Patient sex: M
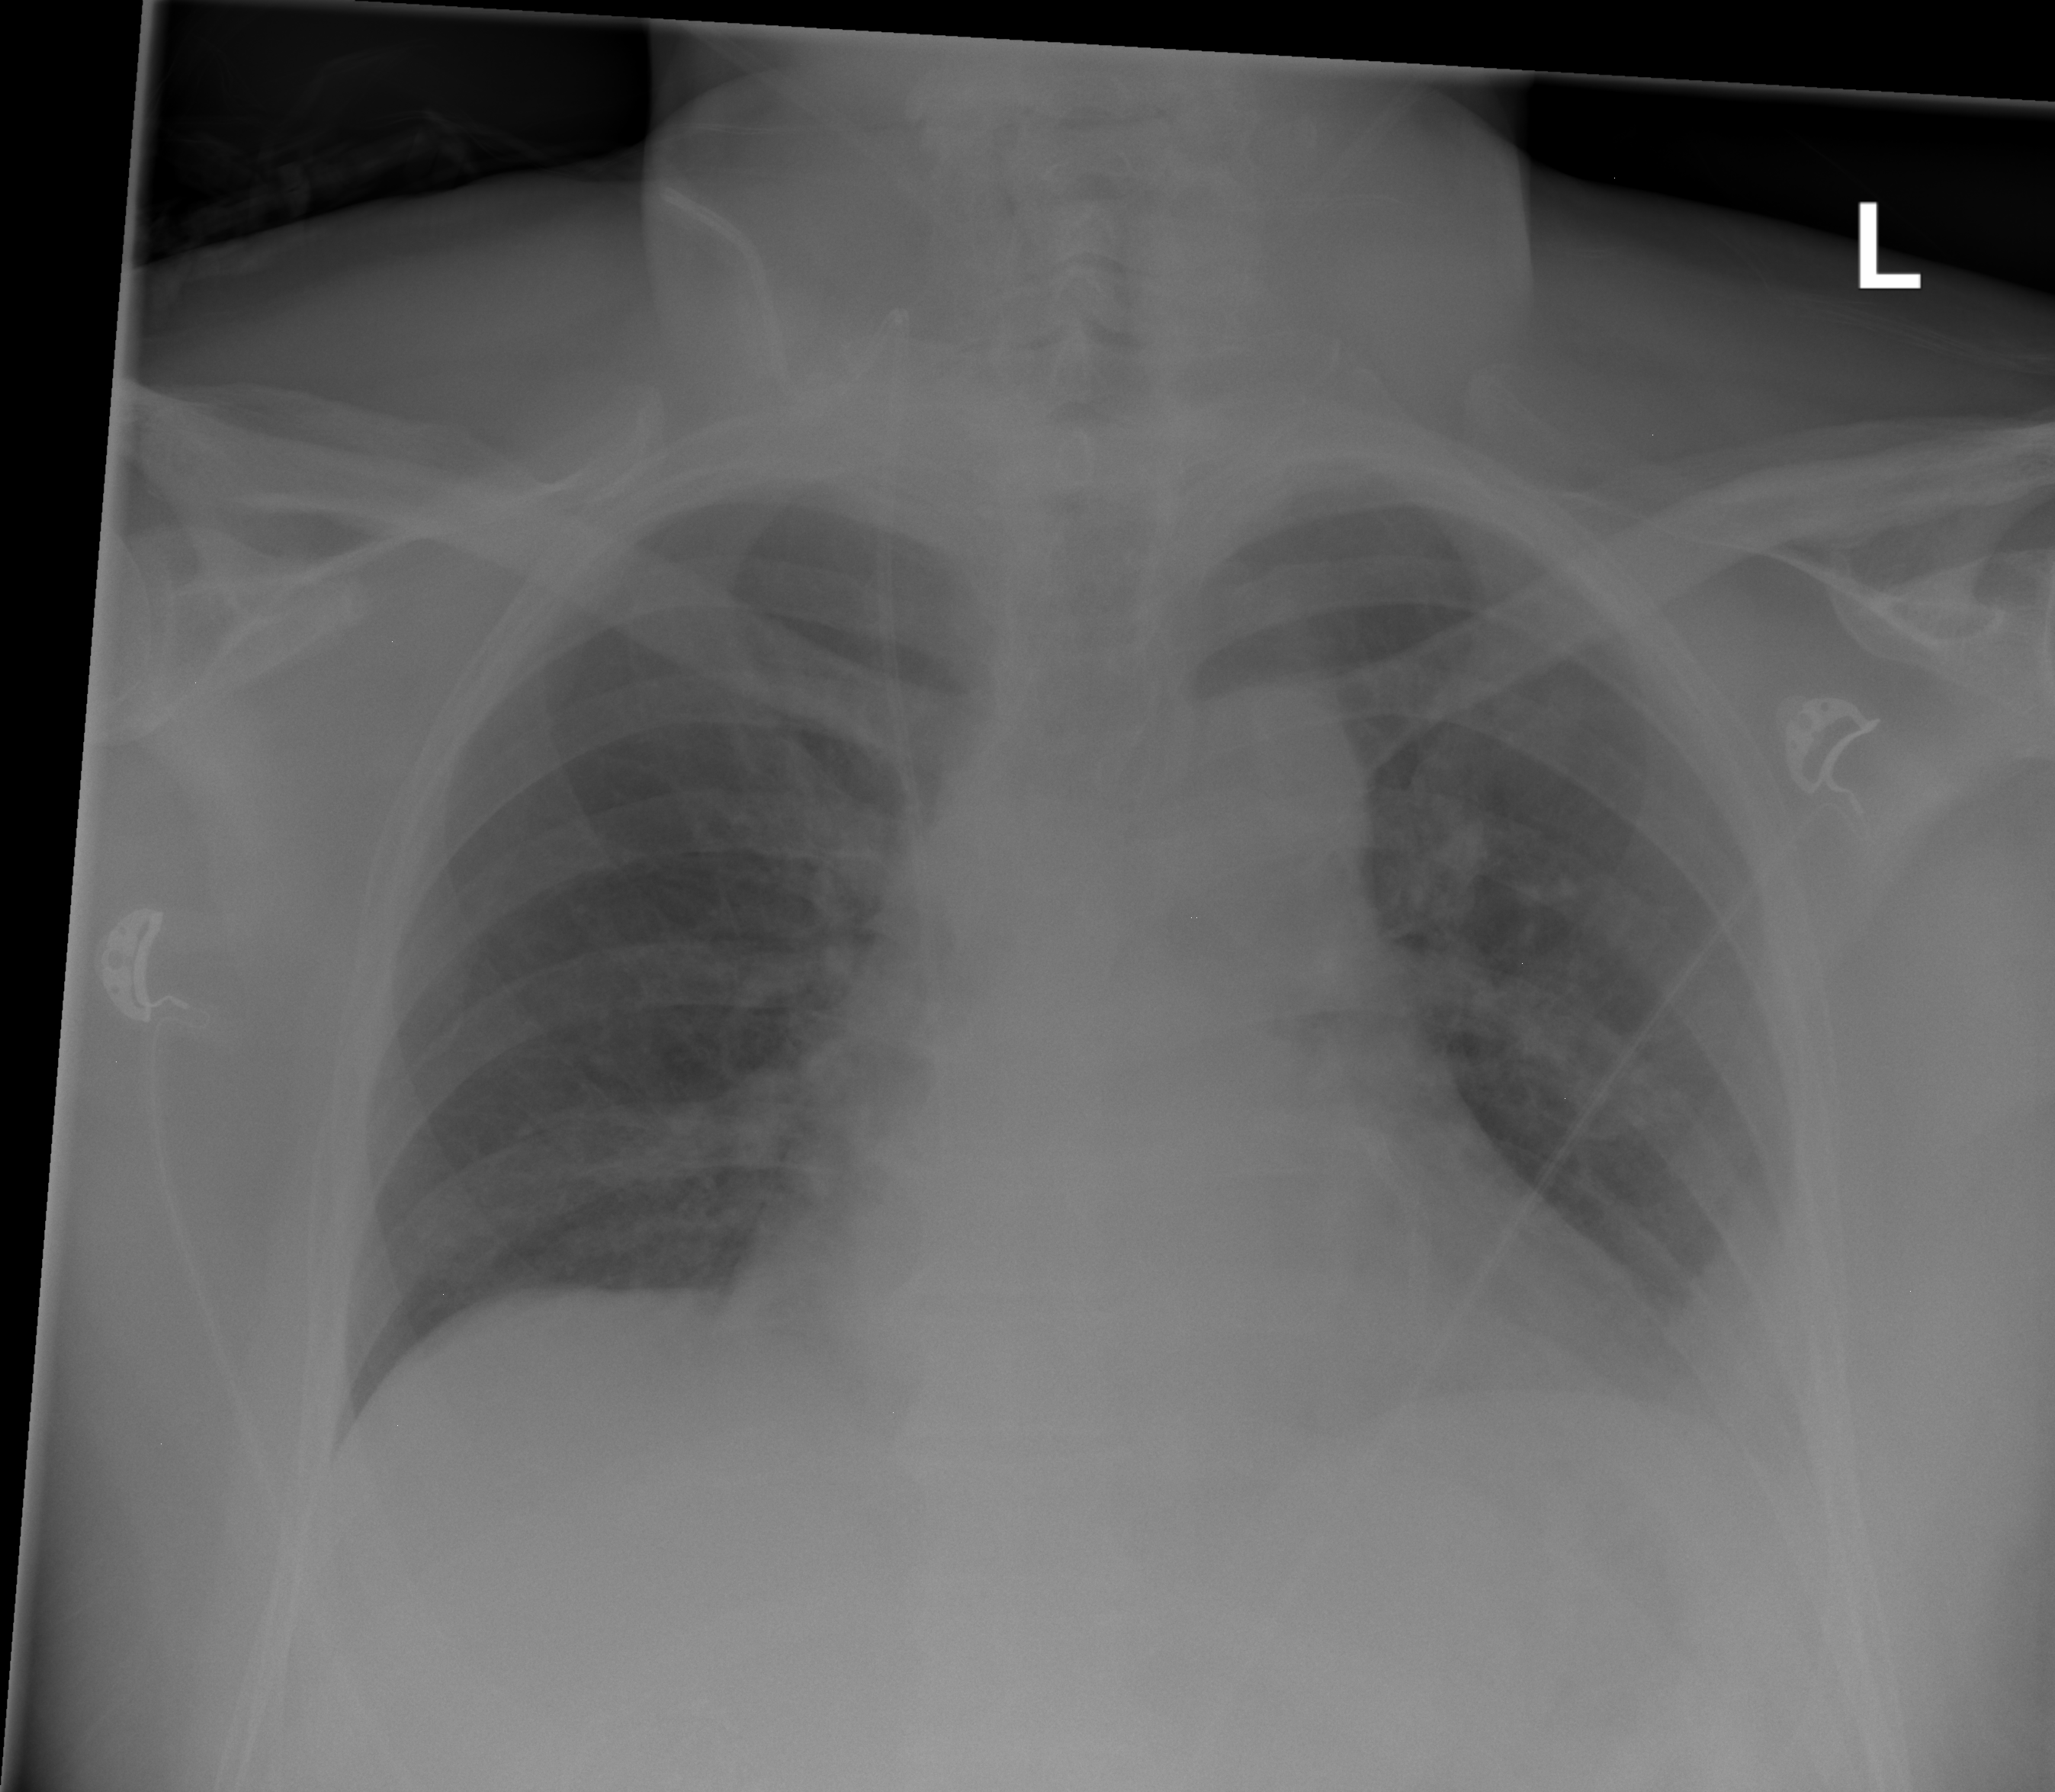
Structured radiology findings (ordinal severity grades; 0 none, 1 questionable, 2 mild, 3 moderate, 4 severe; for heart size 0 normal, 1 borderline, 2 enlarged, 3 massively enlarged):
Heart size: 1
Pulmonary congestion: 0
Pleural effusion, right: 0
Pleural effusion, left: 1
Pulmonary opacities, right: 0
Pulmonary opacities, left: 0
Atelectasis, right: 0
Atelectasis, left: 2